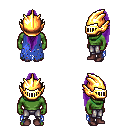
a pixel art fantasy rpg character, male body template, orc, green skin, blue tattered cape, metal pants, purple extra-long topknot hairstyle, gold helm, maroon shoes, four views (front, back, left, right), 2x2 character sprite sheet, small pixel art, hard edges, no anti-aliasing